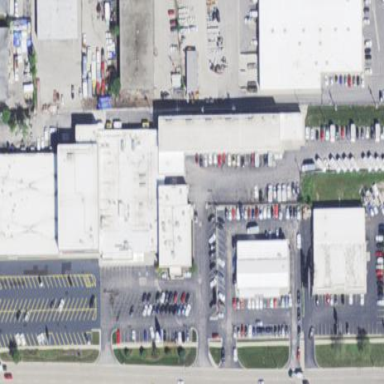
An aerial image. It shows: Commercial area.